Field crop: maize
Growth stage: 2
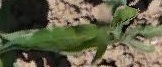
Species: maize